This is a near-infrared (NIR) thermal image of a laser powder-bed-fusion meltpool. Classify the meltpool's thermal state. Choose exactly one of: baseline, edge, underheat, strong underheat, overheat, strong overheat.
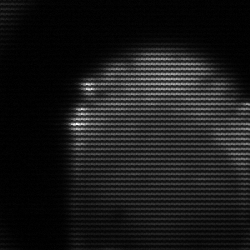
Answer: edge